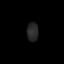
Tissue: lung
Cell type: Others
Senescence score: 0.2378
Nuclear area (px): 208
Mean DAPI intensity: 39.385